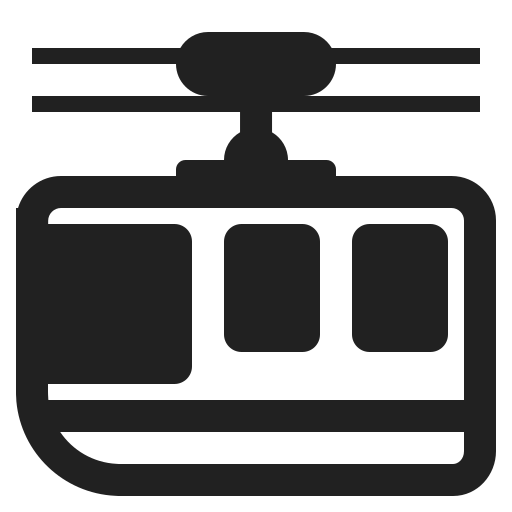
suspension railway high contrast